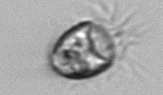
Label: Balanion